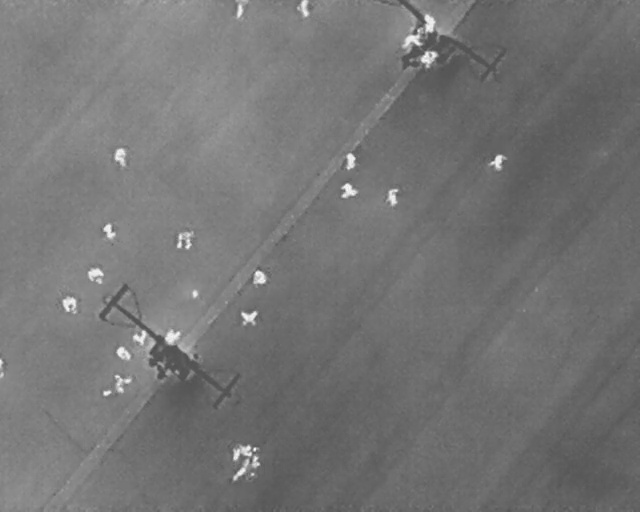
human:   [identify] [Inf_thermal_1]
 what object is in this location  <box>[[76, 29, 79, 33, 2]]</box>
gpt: <ref>1 large person at the right</ref>

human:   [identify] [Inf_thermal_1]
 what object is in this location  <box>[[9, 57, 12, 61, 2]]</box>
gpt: <ref>1 large person at the left</ref>

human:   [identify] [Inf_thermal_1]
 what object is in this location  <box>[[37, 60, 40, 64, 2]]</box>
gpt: <ref>1 large person at the center</ref>

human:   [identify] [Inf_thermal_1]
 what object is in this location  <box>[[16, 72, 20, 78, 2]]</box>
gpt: <ref>1 large person at the bottom left</ref>